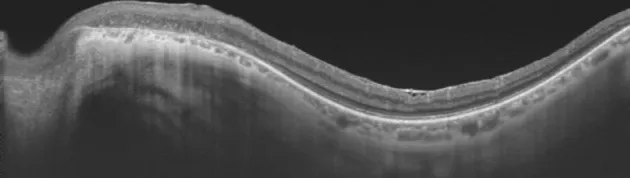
SS-OCT age of the left eye exhibits external retina damage with an increase in choroidal signal due to retinal pigment epithelium atrophy.
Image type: ophthalmic_imaging (oct)